Field crop: maize
Growth stage: 2
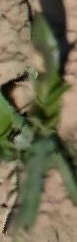
Species: maize